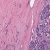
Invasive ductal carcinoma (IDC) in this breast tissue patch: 0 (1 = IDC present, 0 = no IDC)